Current action and preconditions to check: trajectory_clear

Your task: For each precondition in the list above, predict whether it will hold at this action.

Consider the current scene as observed from the mobile robot's camera, and analyze the predicted future states of all dynamic agents (e.g., people, animals, vehicles, or any moving entities) within the NEXT SECOND.

IMPORTANT: Only answer "very likely" if you are absolutely certain—based on strong, clear evidence—that a dynamic agent will violate the precondition in the predicted future state. Do NOT answer "very likely" for unlikely, ambiguous, or low-probability risks.

Ask yourself for each precondition: Is there a high probability, with clear and convincing evidence, that the predicted future states of any dynamic agent will interfere with the predicted future state of the currently executing action within the NEXT SECOND, causing that precondition to fail?

Assess the risk level based on these predictions. Use "likely" or "very likely" if motions create a clear risk of interference.

Use "neutral" or "improbable" if agents are nearby but their predicted paths are clearly diverging or non-conflicting.

Failure Risk Categories: "very improbable", "improbable", "neutral", "likely", "very likely"

Answer Format: Output ONLY the probability_of_failure value from these categories: "very improbable", "improbable", "neutral", "likely", "very likely"

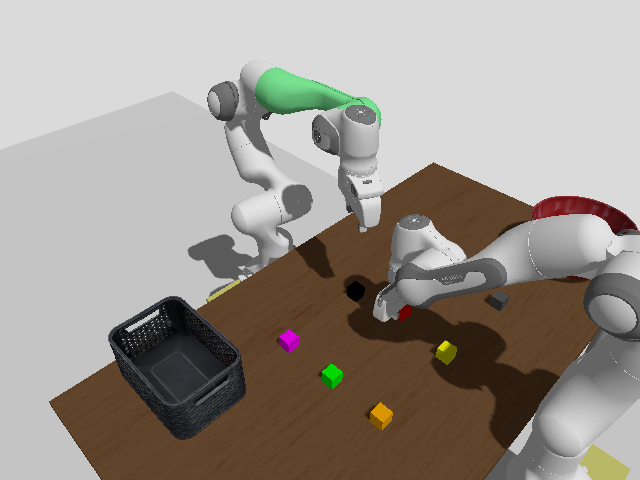

Answer: neutral